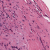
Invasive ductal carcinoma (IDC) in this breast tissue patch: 1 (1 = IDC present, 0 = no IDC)